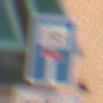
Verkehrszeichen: SackgasseRadverkehrDurchlaessig
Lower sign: HinweisGeaenderteVorfahrtVerkehrsfuehrungVerkehrsregelung3
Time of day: Midday
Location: Outdoor (Urban)
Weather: Overcast
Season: NotSpecified
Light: Natural